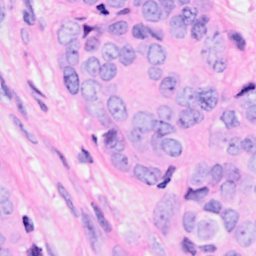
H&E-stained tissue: Breast